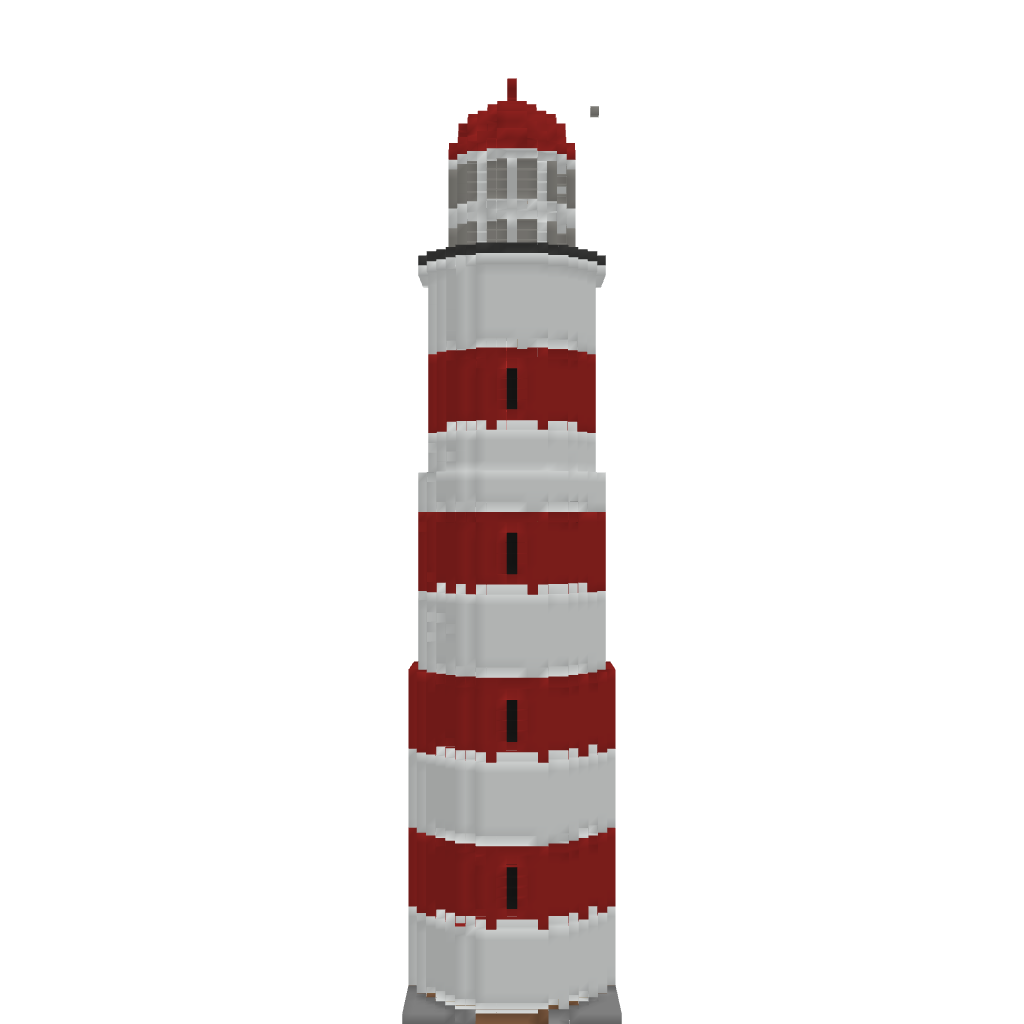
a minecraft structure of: Light House